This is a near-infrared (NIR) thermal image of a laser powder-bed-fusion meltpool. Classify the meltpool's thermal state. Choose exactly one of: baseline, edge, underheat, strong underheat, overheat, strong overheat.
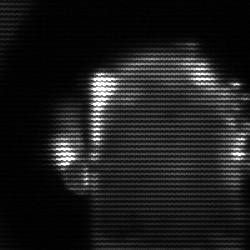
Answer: baseline